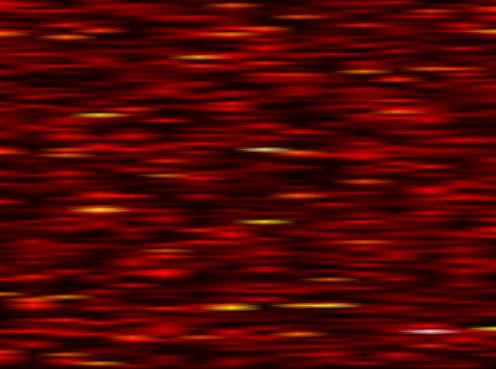
Label: WOLA